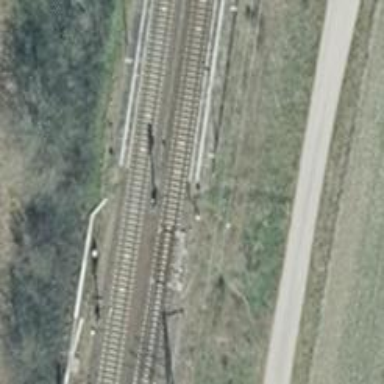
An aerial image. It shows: Railway signal with block marker for train protection.